Question: As soon as my app launches, an 'AsyncTask' retrieves a JSON. While it's being downloaded, I show a progress dialog as usual:
'''
protected void onPreExecute() {
Context c = ((EventoMainActivity)mCallback);
mDialog = new ProgressDialog(c, R.style.my_Dialog);
mDialog.setTitle("Descargando datos del evento ");
mDialog.setMessage("Espere un instante...");
mDialog.setIndeterminate(true);
mDialog.show();
}
'''
As I want to customize the dialog, I pass my style with the constructor to change colors, etc, achieving the following result:

(Some styles come from inheritance from Widget.Sherlock.Light.ProgressBar)
So far so good. With the color text property I changed it to red, but that's all I managed to do.
My approach was . I found out that the progressDialog comes from the alertDialog. And there I found the structure that defines the title parameter and the message parameter:
'''
From alert_dialog.xml
...
<com.android.internal.widget.DialogTitle android:id="@+id/alertTitle"
style="?android:attr/textAppearanceLarge"
android:singleLine="true"
android:ellipsize="end"
android:layout_width="match_parent"
android:layout_height="wrap_content" />
...
From progress_dialog.xml
...
<TextView android:id="@+id/message"
android:layout_width="match_parent"
android:layout_height="wrap_content"
android:layout_gravity="center_vertical" />
...
'''
The problem is that 'android.R.id' so I'm unable to reach this views in code with 'findByID' and apply to them the style I wish.
I know how to do a custom layout but .
Thanks
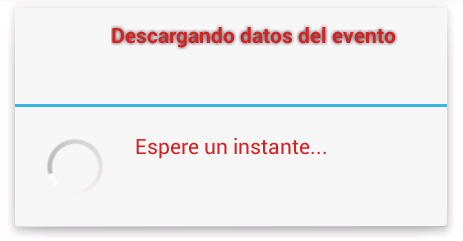
Answer: After researching for a while I think it's not possible. The default components are styled using ids not reachable from your app which makes it not doable unless you create your own custom component.